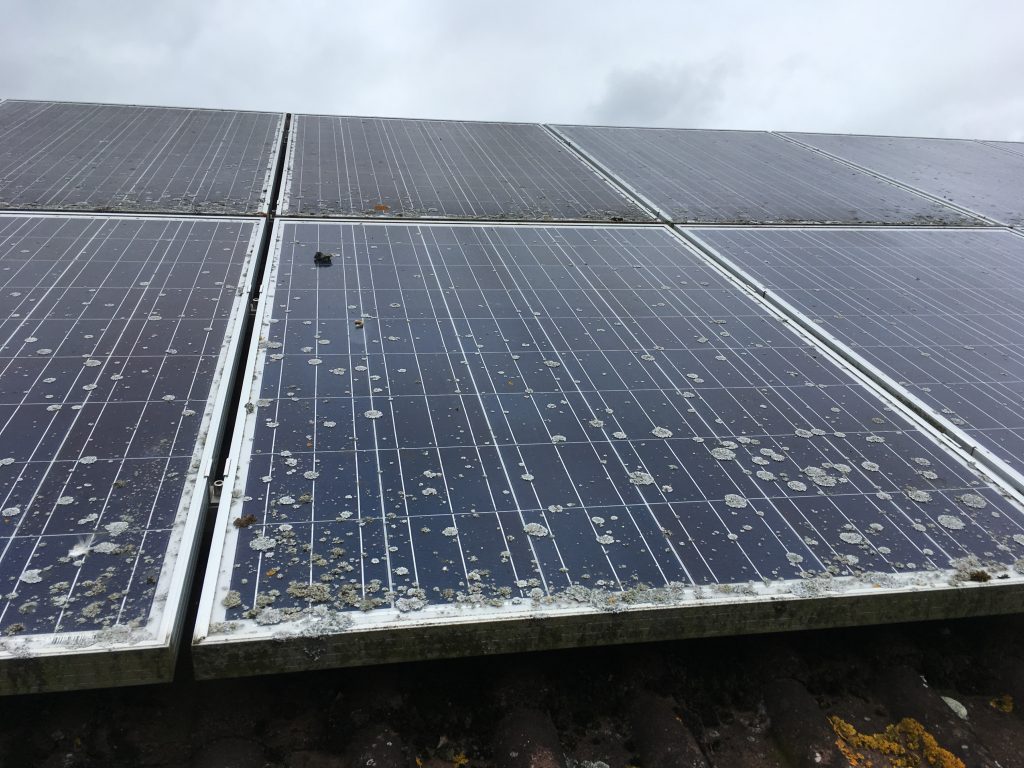
Label: Bird-drop